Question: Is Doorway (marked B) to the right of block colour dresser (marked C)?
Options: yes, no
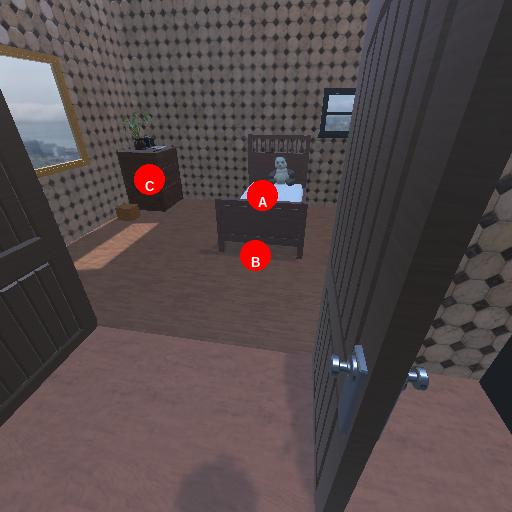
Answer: yes